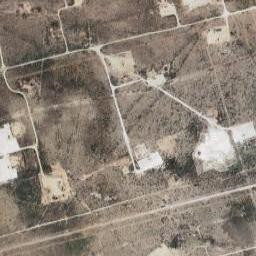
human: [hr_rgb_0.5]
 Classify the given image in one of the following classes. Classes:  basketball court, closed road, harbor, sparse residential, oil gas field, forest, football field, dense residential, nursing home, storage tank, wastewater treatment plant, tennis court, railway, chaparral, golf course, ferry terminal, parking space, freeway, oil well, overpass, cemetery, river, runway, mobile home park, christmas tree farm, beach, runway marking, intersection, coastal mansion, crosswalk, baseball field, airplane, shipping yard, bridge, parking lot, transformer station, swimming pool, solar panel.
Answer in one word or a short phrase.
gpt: oil gas field